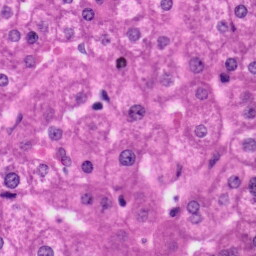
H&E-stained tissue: Liver